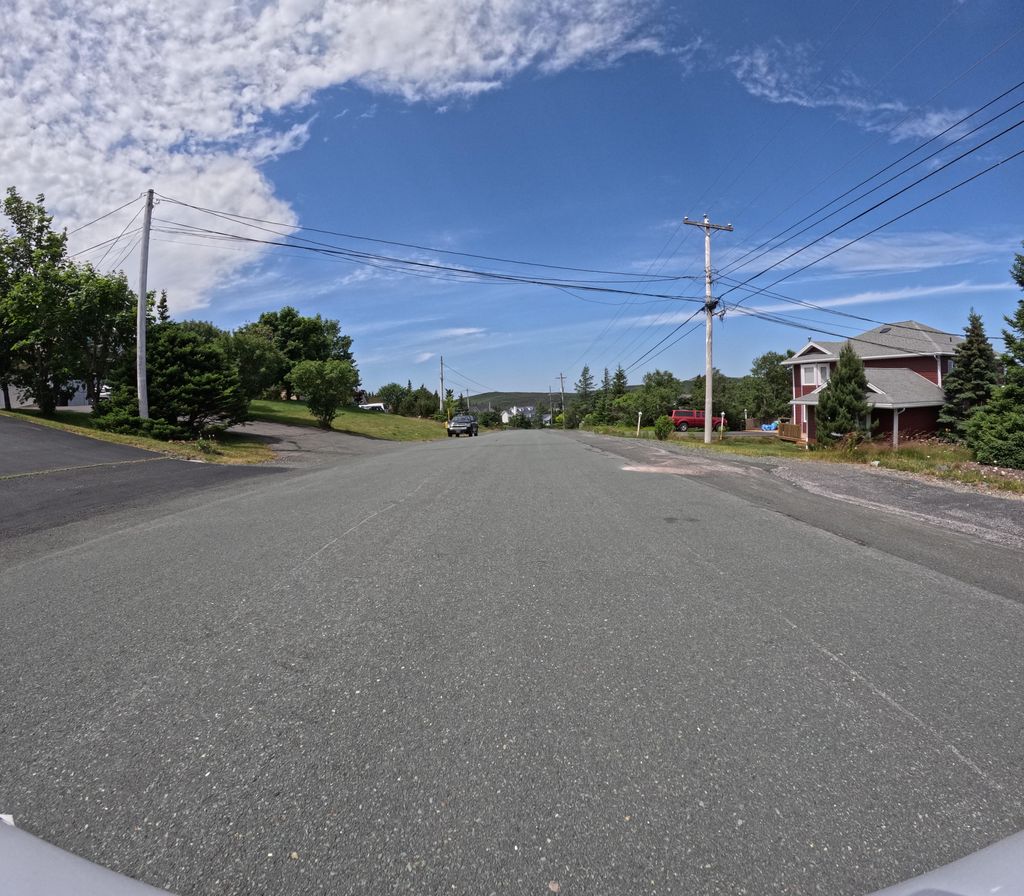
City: st_johns